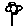
Label: flower